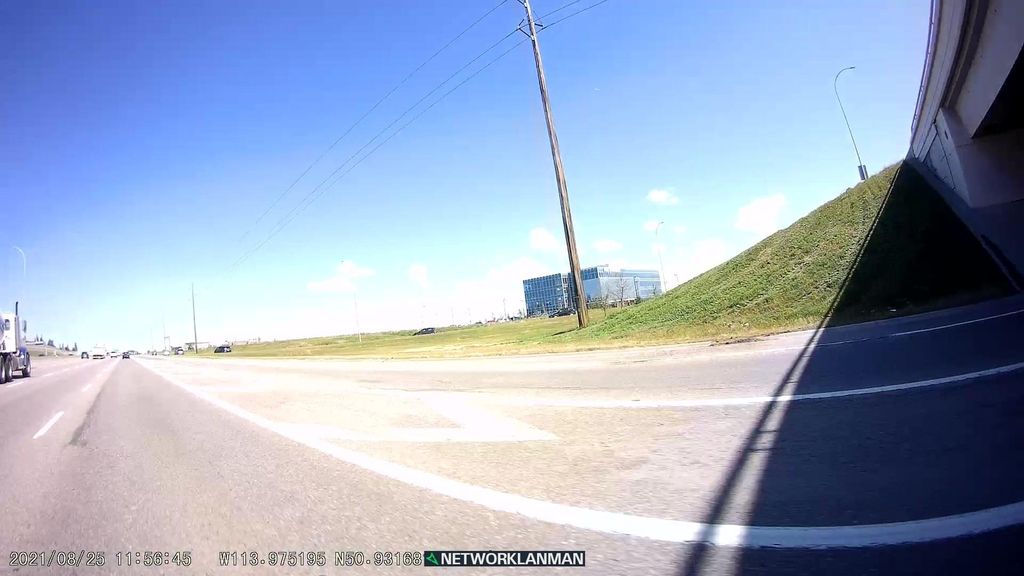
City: calgary